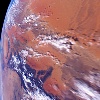
Label: land